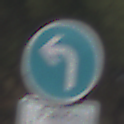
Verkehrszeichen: VorgeschriebeneFahrtrichtungLinks
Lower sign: SonstigeFahrzeugePersonengruppenFrei4
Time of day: Midday
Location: Outdoor (RoadRail)
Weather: Clear
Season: NotSpecified
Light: Natural